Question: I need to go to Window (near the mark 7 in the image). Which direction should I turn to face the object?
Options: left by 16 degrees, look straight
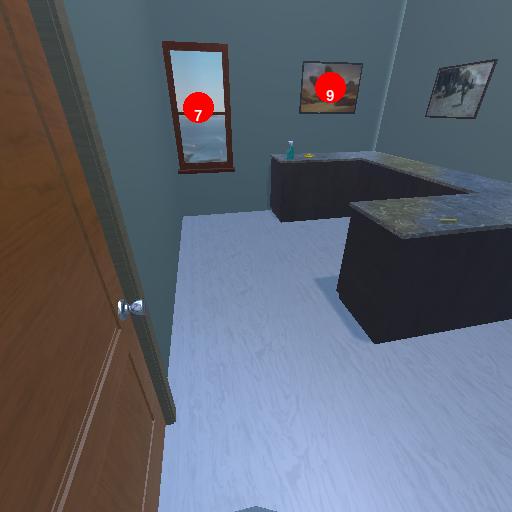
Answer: left by 16 degrees